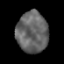
Tissue: prostate
Cell type: Myeloid cells
Senescence score: 0.3579
Nuclear area (px): 1261
Mean DAPI intensity: 100.718